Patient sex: M
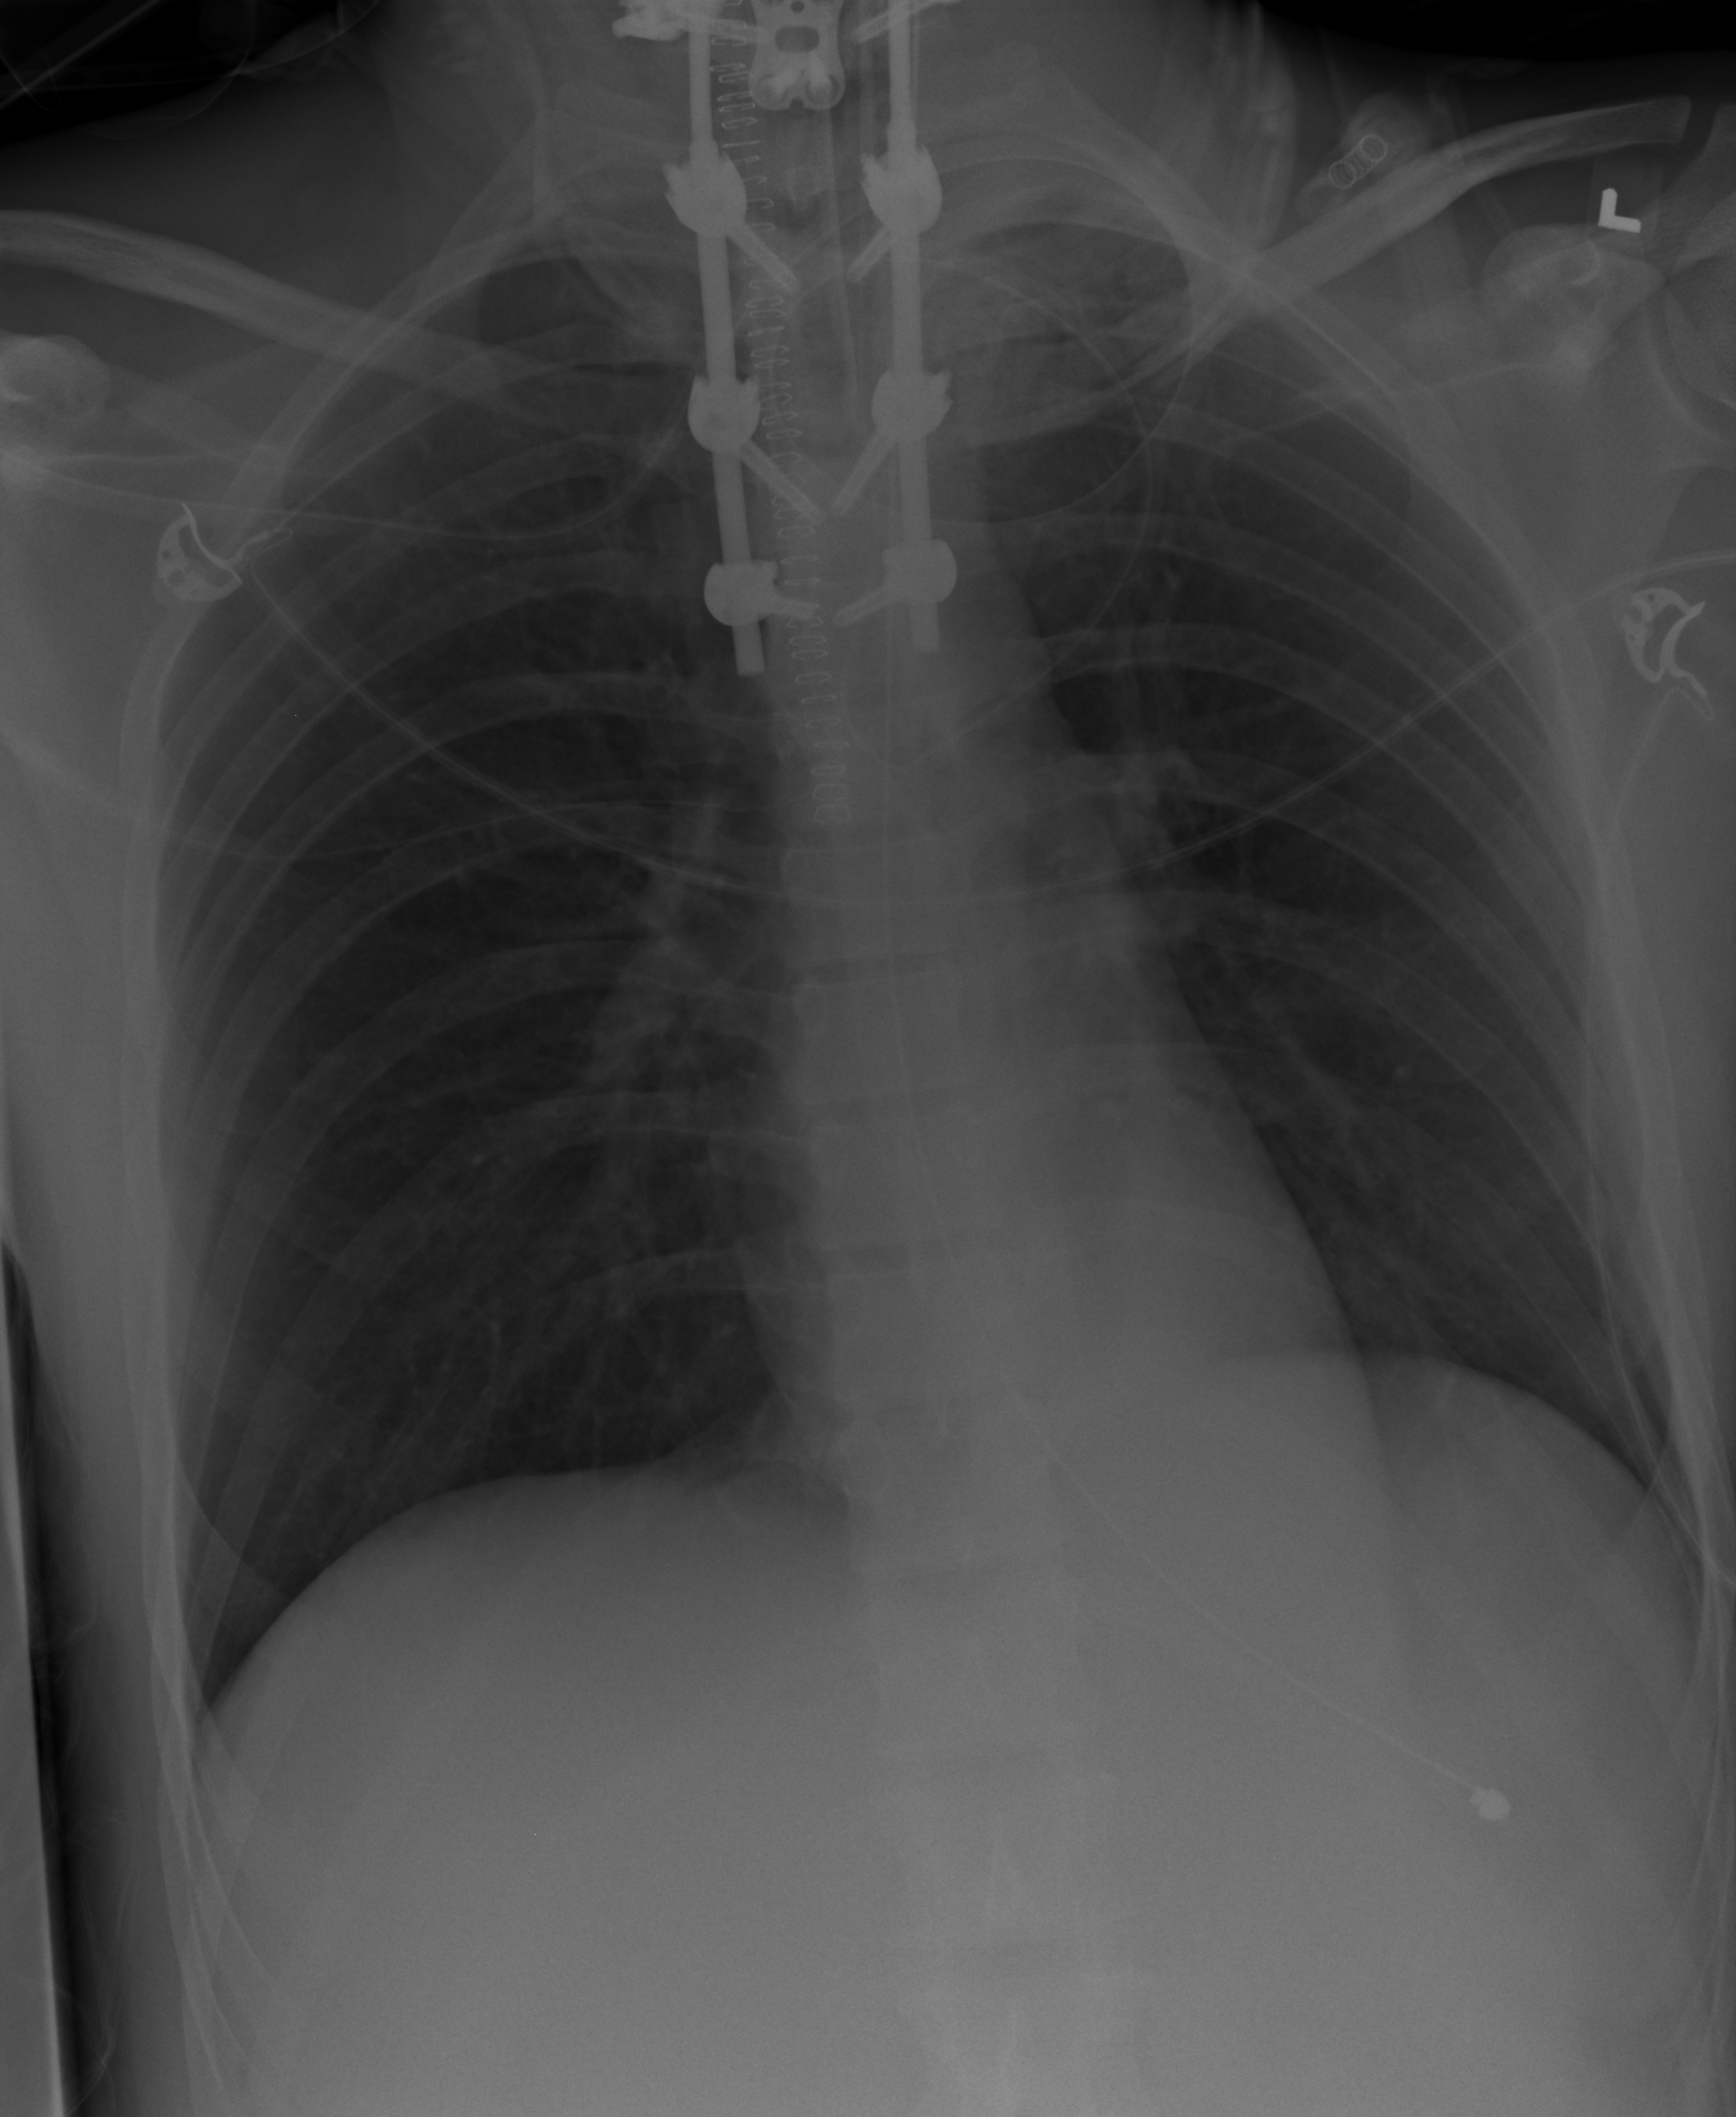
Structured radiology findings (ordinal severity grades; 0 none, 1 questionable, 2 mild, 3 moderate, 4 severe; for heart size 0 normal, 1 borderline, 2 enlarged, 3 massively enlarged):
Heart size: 0
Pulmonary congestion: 0
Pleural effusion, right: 0
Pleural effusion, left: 2
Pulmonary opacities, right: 0
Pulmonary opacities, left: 0
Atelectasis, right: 0
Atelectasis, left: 2